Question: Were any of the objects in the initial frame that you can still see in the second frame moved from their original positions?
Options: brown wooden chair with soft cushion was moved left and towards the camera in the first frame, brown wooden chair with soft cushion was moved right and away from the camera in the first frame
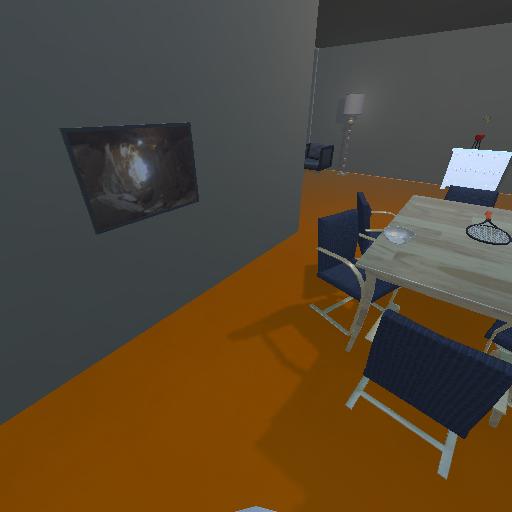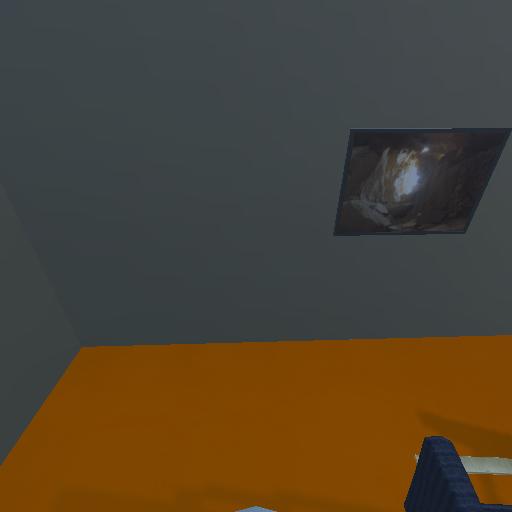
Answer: brown wooden chair with soft cushion was moved left and towards the camera in the first frame